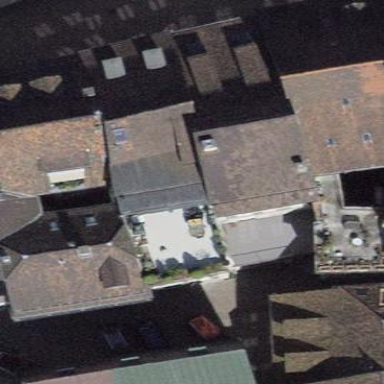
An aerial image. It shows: Building with tiled roof.